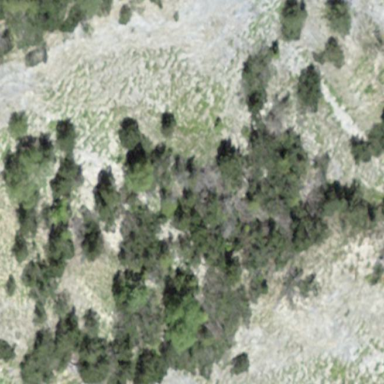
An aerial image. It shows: Forest area.